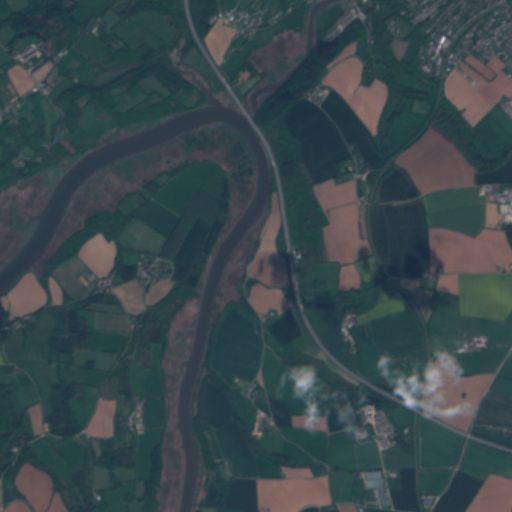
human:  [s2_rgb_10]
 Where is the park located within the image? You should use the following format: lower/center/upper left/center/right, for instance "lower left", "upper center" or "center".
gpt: The park is located in the upper right of the image.
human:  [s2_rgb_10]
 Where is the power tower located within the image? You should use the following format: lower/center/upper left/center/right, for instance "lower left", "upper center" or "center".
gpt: The power tower is located in the left of the image.
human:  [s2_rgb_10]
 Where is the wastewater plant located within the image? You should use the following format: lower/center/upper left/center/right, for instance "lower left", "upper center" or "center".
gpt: The wastewater plant is located in the upper right of the image.
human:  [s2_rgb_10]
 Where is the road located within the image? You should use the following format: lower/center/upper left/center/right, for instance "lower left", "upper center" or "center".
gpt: There is no road in the image.